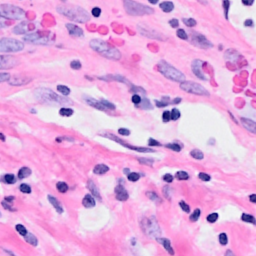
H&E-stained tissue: Breast